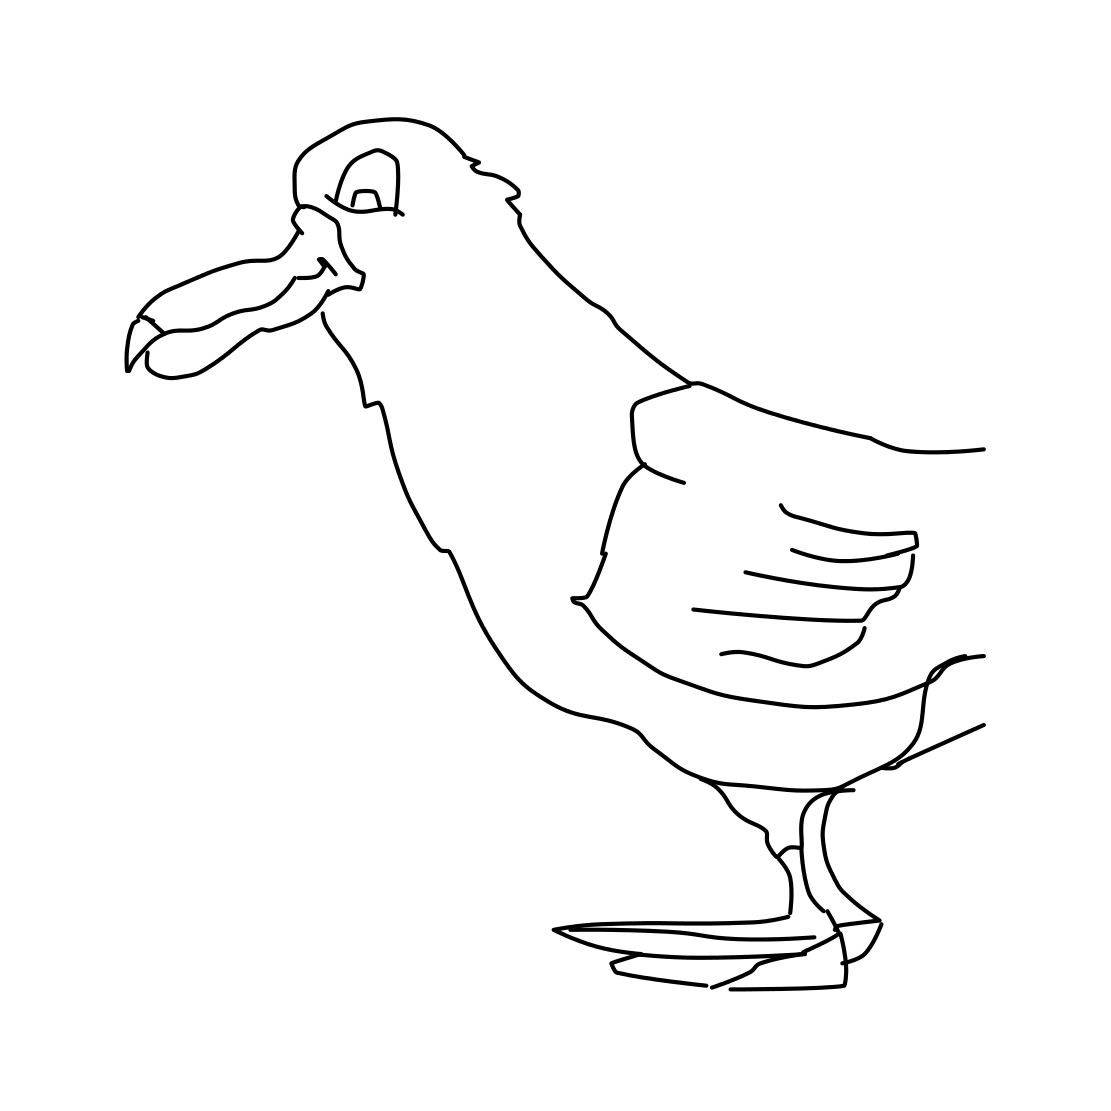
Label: seagull